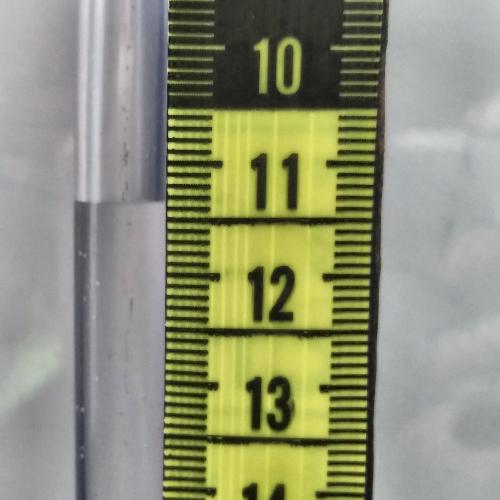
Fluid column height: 11.3 cm